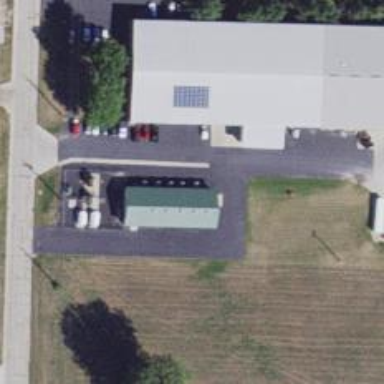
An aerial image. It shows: Generator is pictured.